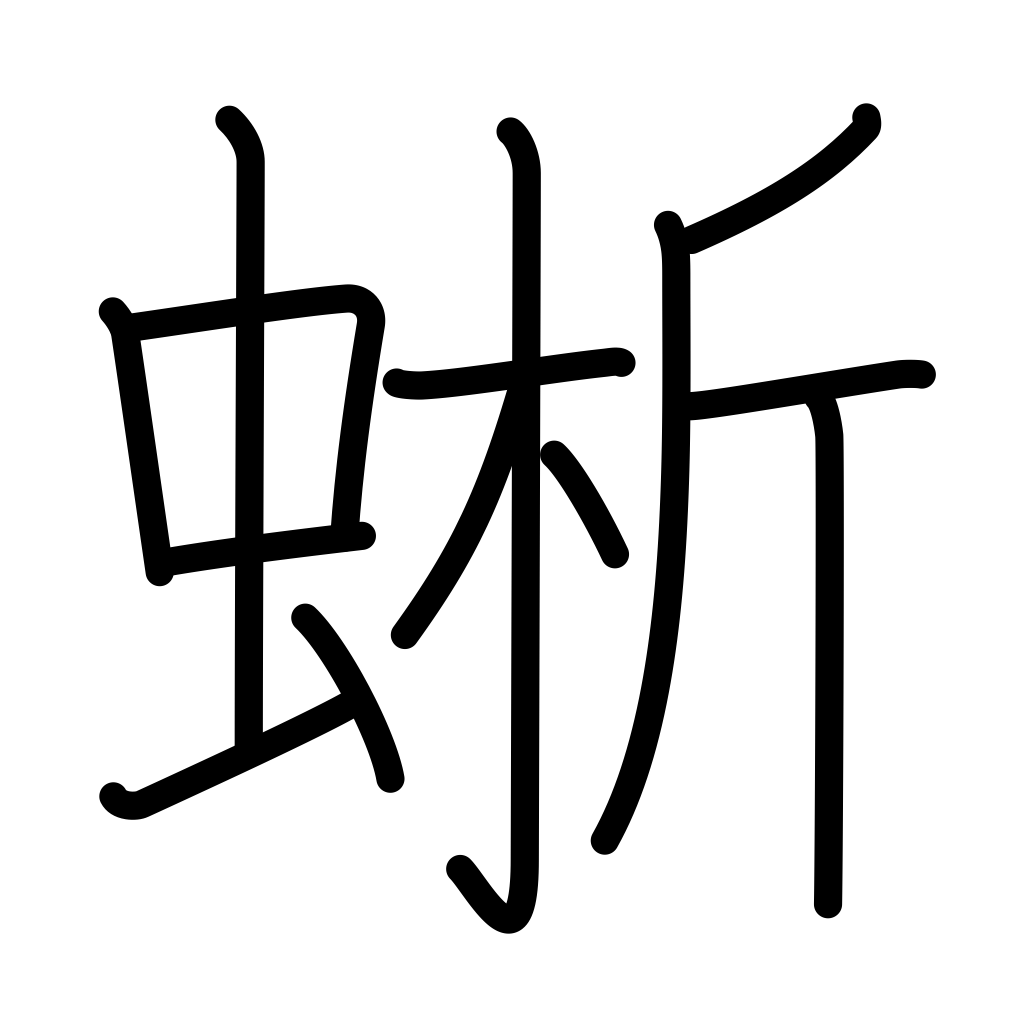
Meaning: a lizard